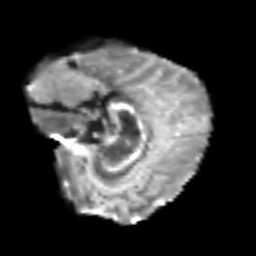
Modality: T2w
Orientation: sagittal
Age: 31
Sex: female
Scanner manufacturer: siemens
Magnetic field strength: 3 T
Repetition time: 6.1 s
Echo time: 0.101 s